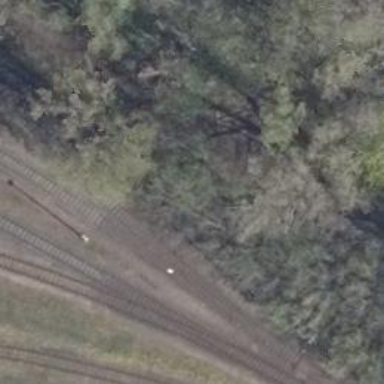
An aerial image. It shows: Railway switch.